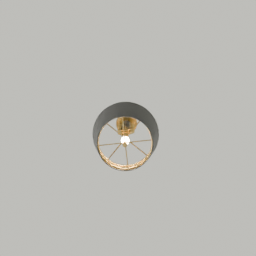
Label: lighting